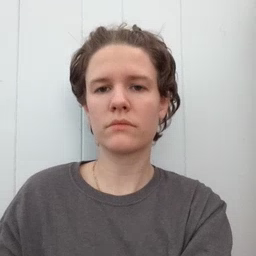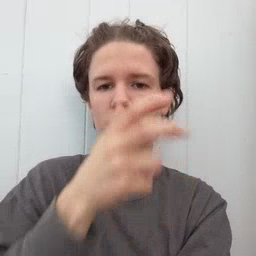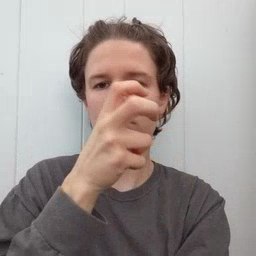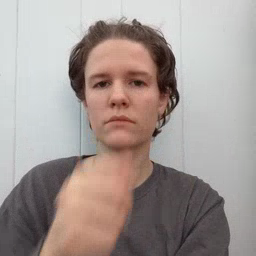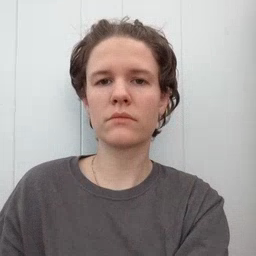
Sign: bug